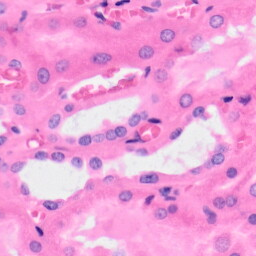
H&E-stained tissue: Kidney